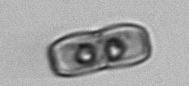
Label: Ephemera